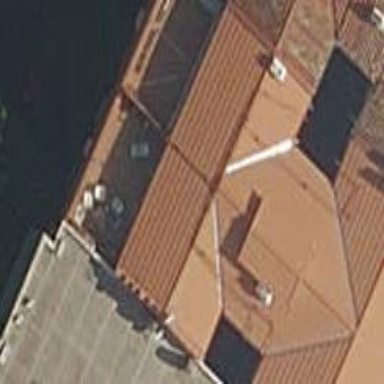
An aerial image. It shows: Block of apartments with flat roofs.